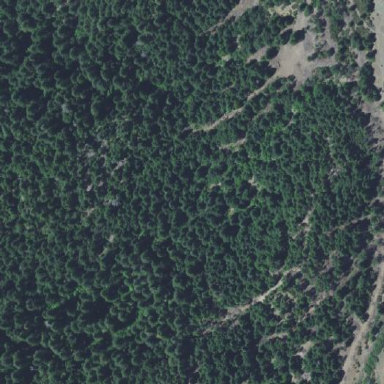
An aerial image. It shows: Forest area.